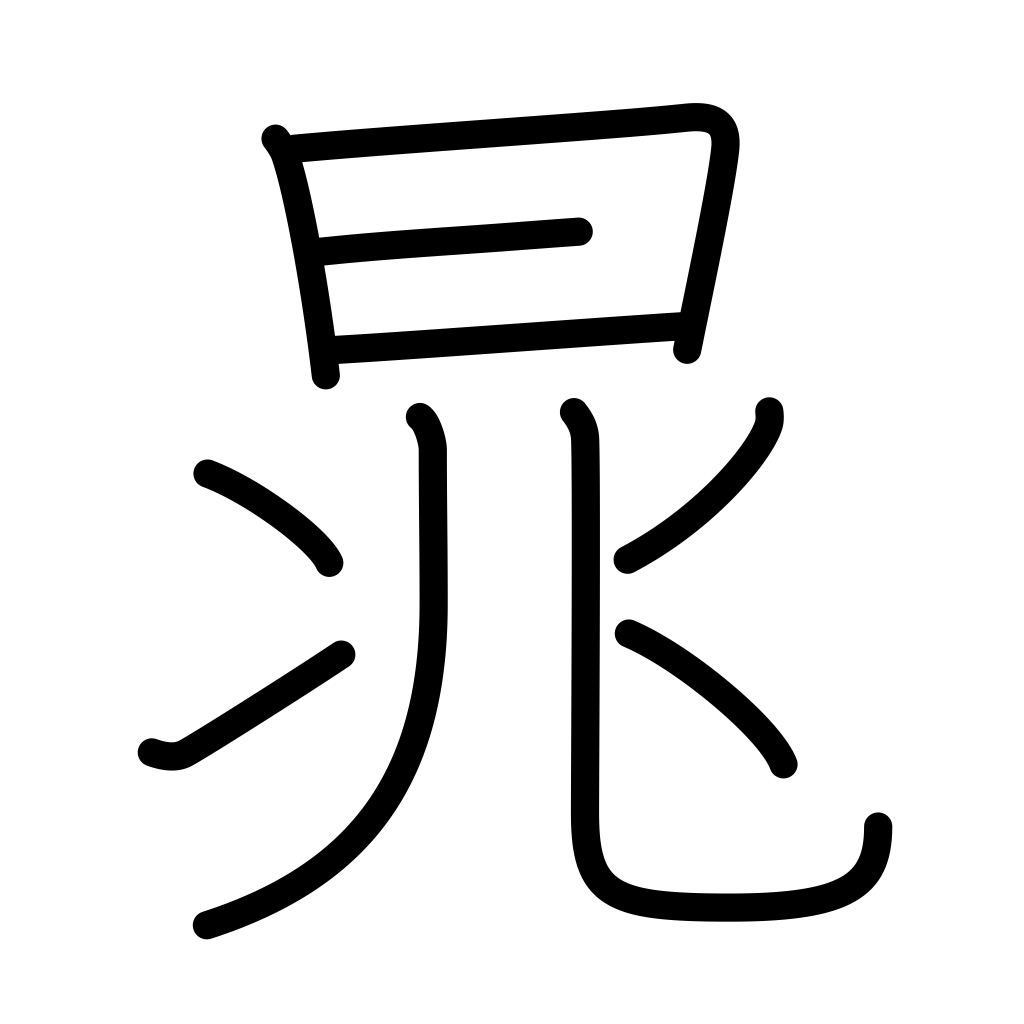
Meaning: proper name